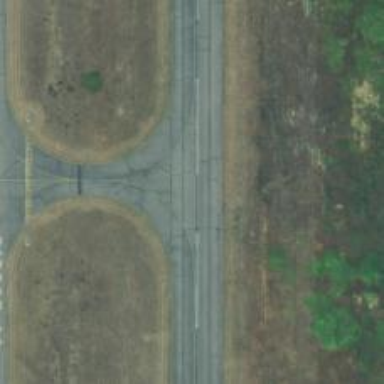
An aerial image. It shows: Runway surface made of asphalt at airport.